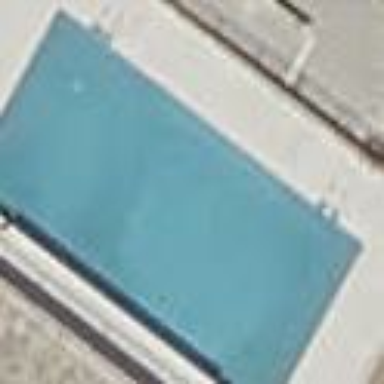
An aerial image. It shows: Swimming pool area designated for leisure and sport.